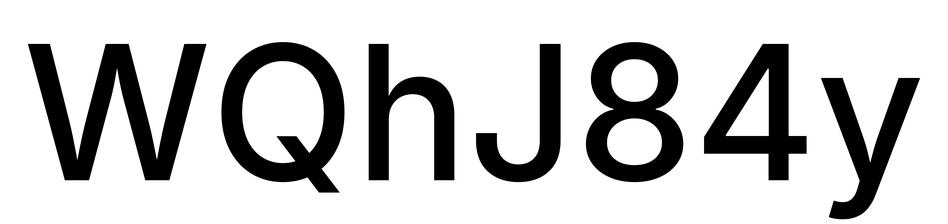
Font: Inter_Medium